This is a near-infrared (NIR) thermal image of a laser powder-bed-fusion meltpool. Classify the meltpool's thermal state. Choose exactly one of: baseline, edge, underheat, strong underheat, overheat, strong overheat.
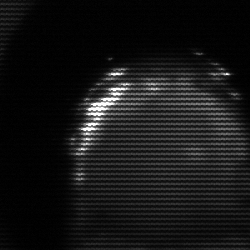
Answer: edge